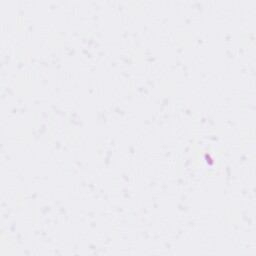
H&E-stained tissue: Skin